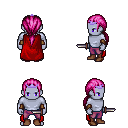
a pixel art fantasy rpg character, male body template, dark elf, purple skin, red cape, magenta pants, pink ponytail hairstyle, purple tiara, cloth bracers, brown shoes, dagger, four views (front, back, left, right), 2x2 character sprite sheet, small pixel art, hard edges, no anti-aliasing